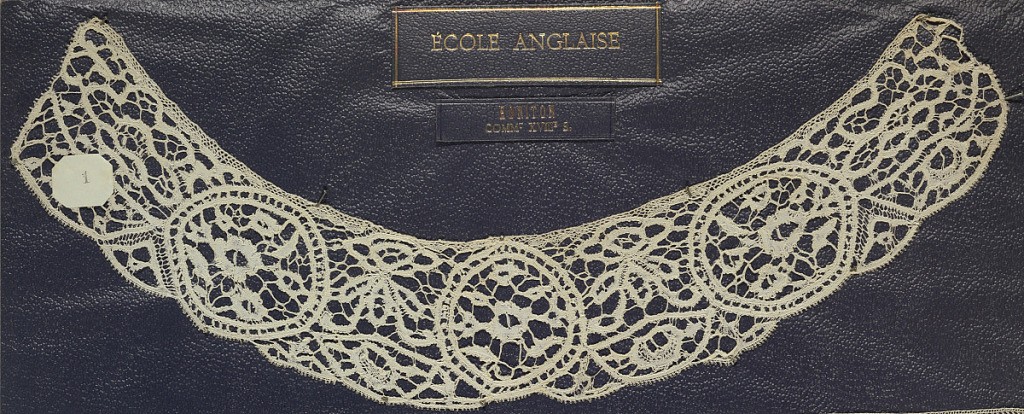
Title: Collar
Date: mid-19th century
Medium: Technique: bobbin lace
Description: Collar of bobbin lace, floral medallions; middle-18th century Honiton style.